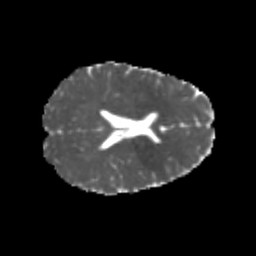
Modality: MD
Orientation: axial
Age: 23
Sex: female
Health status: healthy
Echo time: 0.074 s